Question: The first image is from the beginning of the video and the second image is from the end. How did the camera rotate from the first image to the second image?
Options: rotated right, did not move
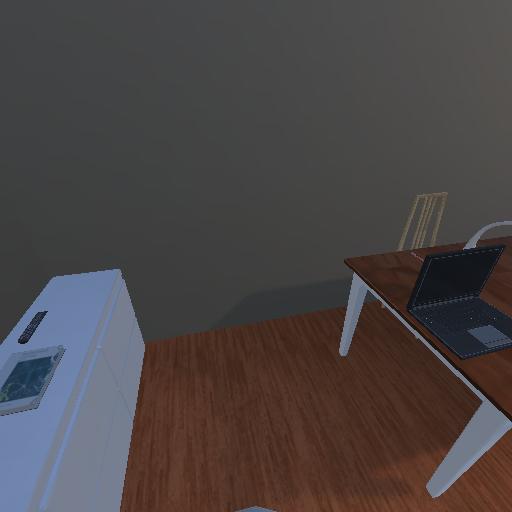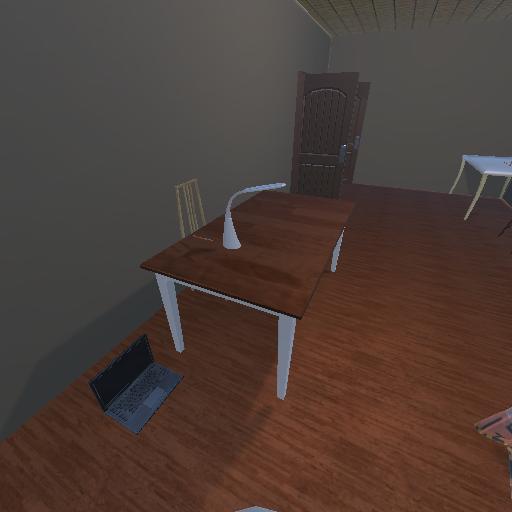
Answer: rotated right